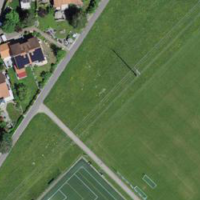
EUNIS habitat code: 53
Species observed at this site:
Prunus padus